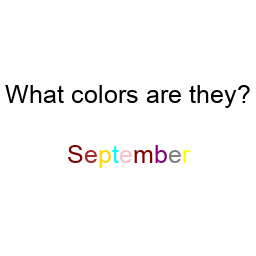
Color: maroon, brown, gold, cyan, pink, maroon, purple, gray, yellow
Background color: white
Question text color: black